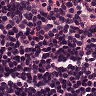
Metastatic tissue present: no